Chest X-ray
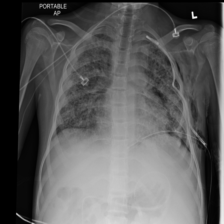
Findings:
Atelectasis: negative
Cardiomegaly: negative
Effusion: negative
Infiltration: negative
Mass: negative
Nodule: negative
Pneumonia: negative
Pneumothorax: positive
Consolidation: negative
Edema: negative
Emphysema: negative
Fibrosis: negative
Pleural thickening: negative
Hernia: negative